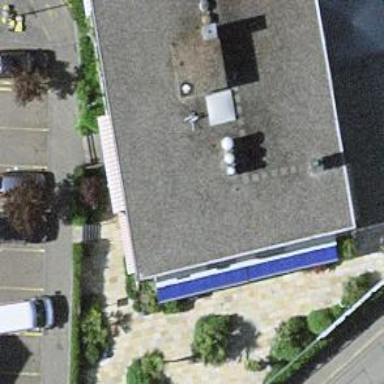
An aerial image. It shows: Restaurant.